Interaction volume radius: 5 \u00c5
Interaction volume height: 10 \u00c5
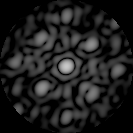
Disorder parameter: 0.4325